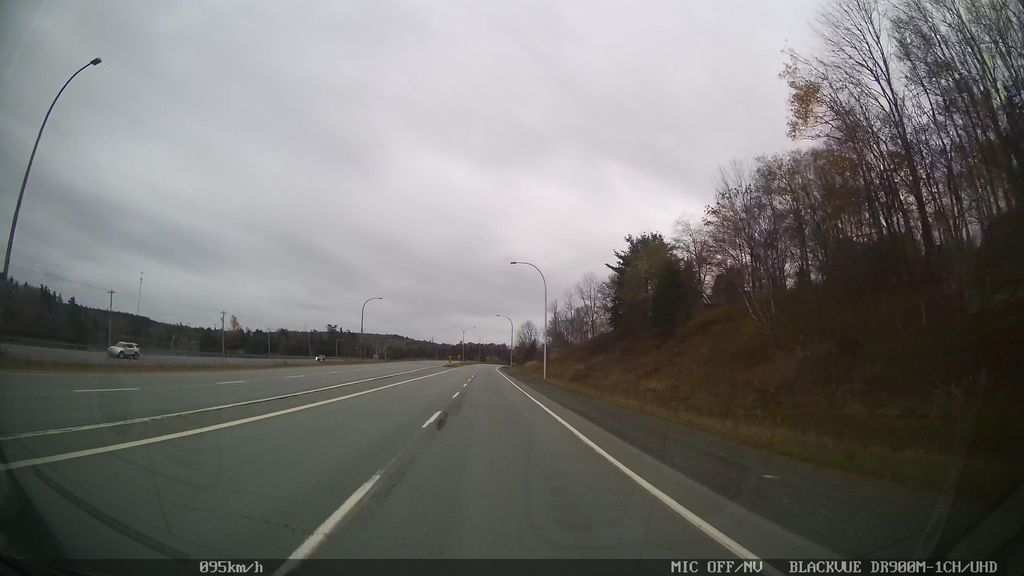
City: halifax